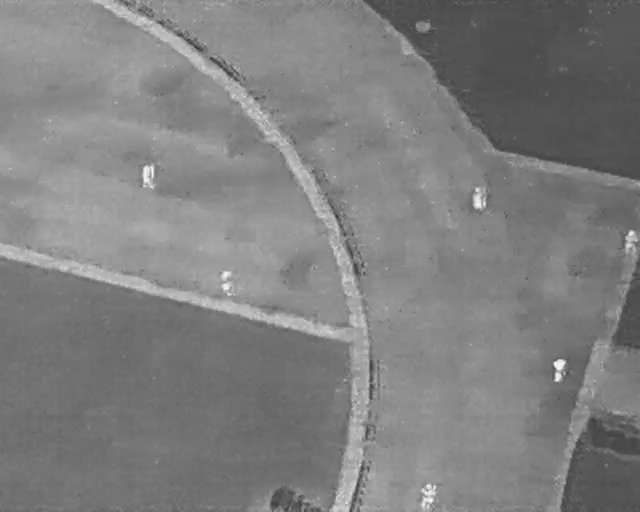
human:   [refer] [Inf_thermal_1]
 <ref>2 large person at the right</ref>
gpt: <box>[[72, 36, 76, 40, 2], [96, 45, 100, 48, 2]]</box>

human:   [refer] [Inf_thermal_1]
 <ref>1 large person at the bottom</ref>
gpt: <box>[[64, 94, 69, 98, 2]]</box>

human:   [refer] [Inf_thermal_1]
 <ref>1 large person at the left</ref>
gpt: <box>[[21, 32, 24, 35, 2]]</box>

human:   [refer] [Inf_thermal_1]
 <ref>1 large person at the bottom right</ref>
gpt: <box>[[85, 70, 89, 73, 2]]</box>